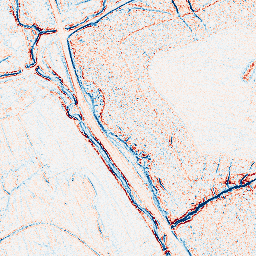
Category: edge_preserving
Decomposition family: bilateral
Decomposition parameters: d: 5
sigma_color: 25
sigma_space: 25
Upsampling method: bicubic_16x
Upsampling parameters: scale: 16
Upsampling scale: 16